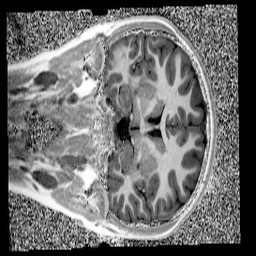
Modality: UNIT1
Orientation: coronal
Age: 10
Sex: female
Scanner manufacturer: siemens
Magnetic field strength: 3 T
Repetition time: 4 s
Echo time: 0.00303 s